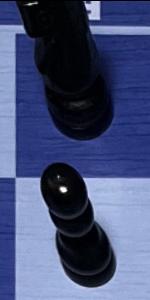
Label: Pawn_Black